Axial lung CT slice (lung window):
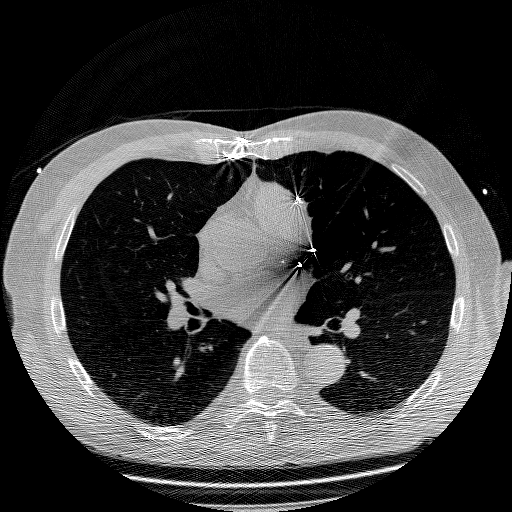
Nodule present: no